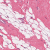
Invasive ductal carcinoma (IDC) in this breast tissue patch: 0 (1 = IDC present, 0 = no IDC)